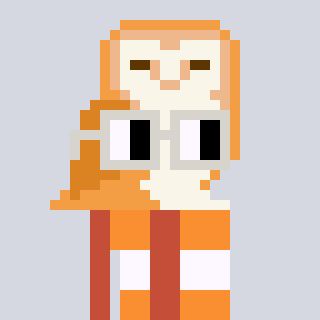
a pixel art character with square light gray glasses, a owl-shaped head and a rust-colored body on a cool background